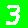
Digit: 3